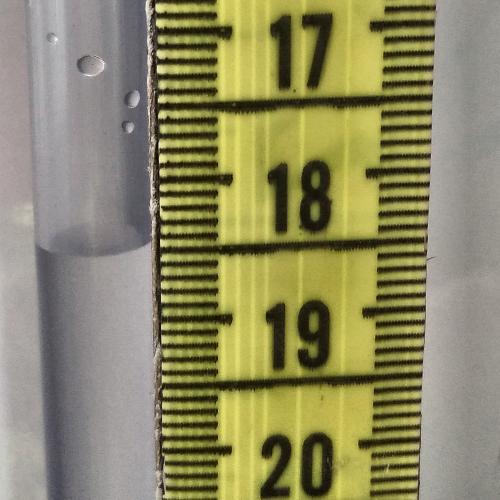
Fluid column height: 18.5 cm